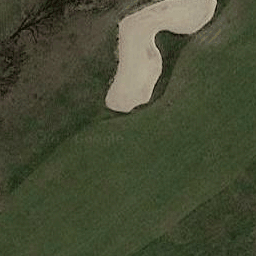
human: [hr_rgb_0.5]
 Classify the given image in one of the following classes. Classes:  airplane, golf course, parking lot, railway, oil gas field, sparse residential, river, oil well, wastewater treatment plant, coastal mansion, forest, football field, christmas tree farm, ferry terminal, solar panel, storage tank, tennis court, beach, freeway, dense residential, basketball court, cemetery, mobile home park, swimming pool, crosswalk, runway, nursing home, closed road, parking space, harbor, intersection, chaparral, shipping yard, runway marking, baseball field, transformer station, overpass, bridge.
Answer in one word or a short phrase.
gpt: golf course